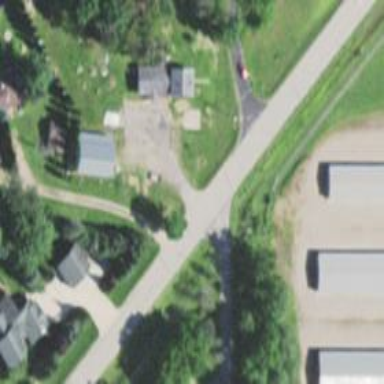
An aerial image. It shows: Tertiary road.